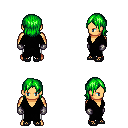
a pixel art fantasy rpg character, male body template, human, tanned skin, black robe, white pants, green long bangs hairstyle, metal gloves, ghillies, four views (front, back, left, right), 2x2 character sprite sheet, small pixel art, hard edges, no anti-aliasing